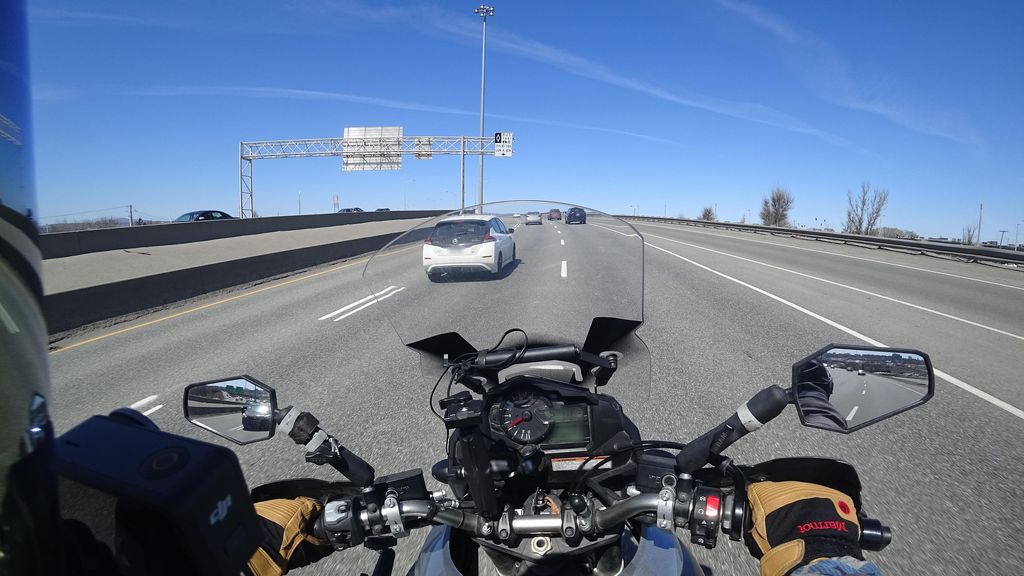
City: quebec_city